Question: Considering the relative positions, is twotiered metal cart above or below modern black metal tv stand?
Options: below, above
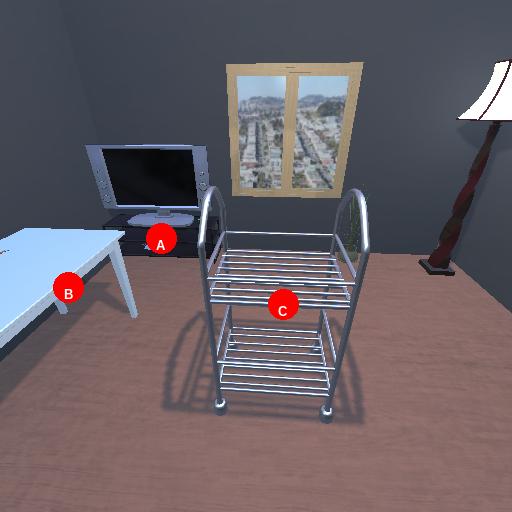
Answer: below